Question: Currently I'm working on a Project with Handlebars (JS Template Engine) and I'm using eclipse for development.
The problem is, that eclipse doesn't offer syntax highlighting for my Handlebars-Templates. My Templates are enclosed in tags. Syntax highlighting in works as expected.
Screenshot:

Is it possible, that Eclipse also highlights this code (at the best with HTML Syntax Coloring)?
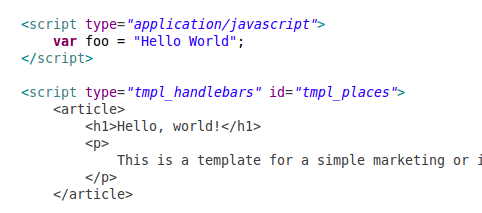
Answer: If you are using 'PHP', you can fool Eclipse by adding empty php tag:
'''
<scrip<?php ?>t type="tmpl_handlebars" id="tmpl_places">
<article>
<h1>
...
</h1>
</article>
</script>
'''